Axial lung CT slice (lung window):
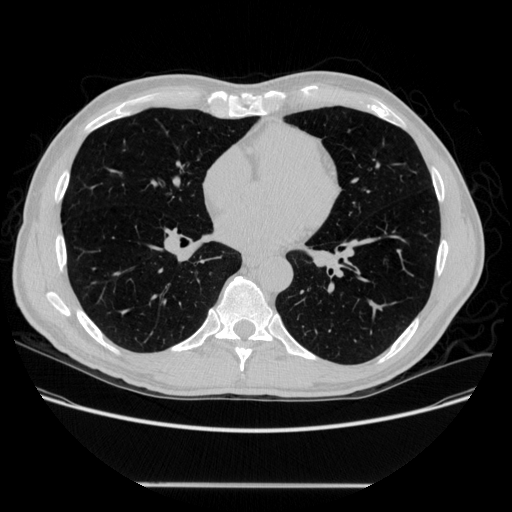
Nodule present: no